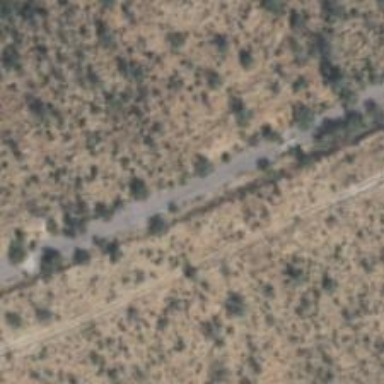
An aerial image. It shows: Track road.